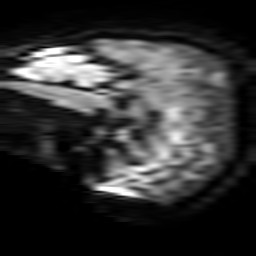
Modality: TRACE
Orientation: sagittal
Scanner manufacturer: philips
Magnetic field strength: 3 T
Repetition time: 3.788 s
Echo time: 0.06073 s